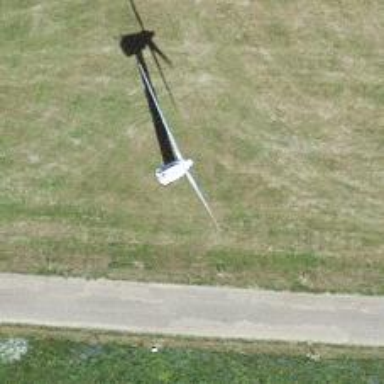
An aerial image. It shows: Wind generator powered by horizontal-axis wind turbine.